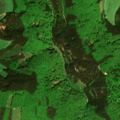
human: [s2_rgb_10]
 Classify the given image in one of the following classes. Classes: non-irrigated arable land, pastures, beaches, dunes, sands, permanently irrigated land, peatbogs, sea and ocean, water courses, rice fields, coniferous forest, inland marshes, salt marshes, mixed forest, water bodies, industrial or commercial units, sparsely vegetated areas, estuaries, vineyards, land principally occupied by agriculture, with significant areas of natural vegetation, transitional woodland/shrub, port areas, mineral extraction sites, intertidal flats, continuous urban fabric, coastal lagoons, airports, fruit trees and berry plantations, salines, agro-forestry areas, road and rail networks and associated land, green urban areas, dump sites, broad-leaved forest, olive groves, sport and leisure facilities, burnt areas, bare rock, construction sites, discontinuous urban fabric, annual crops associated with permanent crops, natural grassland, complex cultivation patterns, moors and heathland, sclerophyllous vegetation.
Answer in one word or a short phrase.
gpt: non-irrigated arable land, pastures, coniferous forest, mixed forest